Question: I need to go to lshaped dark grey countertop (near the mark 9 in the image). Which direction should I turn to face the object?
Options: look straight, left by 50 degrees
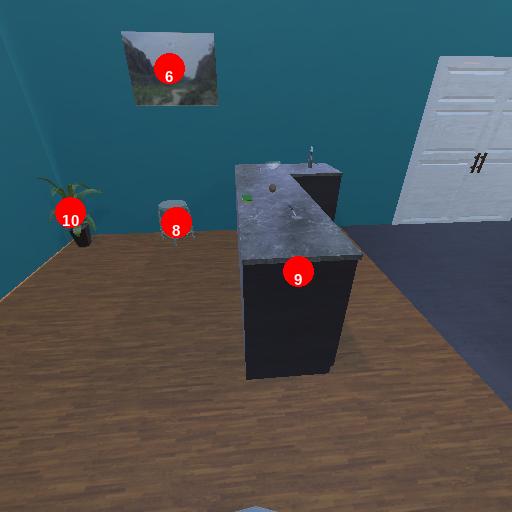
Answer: look straight